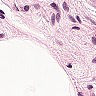
Metastatic tissue present: no